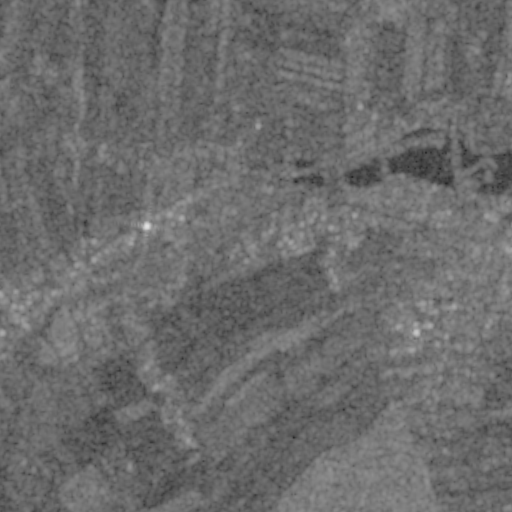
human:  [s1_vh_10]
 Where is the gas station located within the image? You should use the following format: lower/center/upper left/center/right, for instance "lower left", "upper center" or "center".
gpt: The gas station is located in the center right of the image.
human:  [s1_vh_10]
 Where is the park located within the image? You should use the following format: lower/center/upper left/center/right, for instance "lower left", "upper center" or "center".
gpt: The park is located in the upper right of the image.
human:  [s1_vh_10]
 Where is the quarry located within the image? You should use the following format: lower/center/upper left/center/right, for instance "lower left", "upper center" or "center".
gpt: The quarry is located in the lower right of the image.
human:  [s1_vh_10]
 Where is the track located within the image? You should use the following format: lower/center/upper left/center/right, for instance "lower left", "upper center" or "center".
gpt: The track is located in the upper right of the image.
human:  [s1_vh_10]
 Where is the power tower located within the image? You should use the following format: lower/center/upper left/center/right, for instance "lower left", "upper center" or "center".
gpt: There is no power tower in the image.

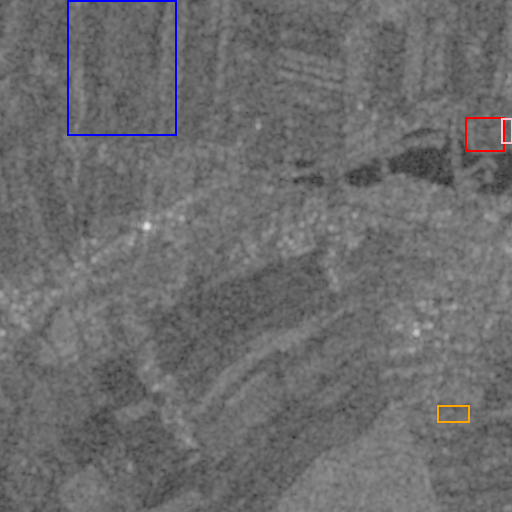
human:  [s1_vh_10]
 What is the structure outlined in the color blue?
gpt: The structure outlined in blue is a crop field.
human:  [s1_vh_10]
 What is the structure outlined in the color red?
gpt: The structure outlined in red is a park.
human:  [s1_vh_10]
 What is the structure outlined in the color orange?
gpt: The structure outlined in orange is a quarry.
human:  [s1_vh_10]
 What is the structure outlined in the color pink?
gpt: The structure outlined in pink is a track.
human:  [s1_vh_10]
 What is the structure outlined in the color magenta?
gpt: There is no magenta outline.